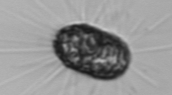
Label: Corethron_hystrix